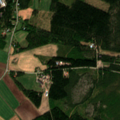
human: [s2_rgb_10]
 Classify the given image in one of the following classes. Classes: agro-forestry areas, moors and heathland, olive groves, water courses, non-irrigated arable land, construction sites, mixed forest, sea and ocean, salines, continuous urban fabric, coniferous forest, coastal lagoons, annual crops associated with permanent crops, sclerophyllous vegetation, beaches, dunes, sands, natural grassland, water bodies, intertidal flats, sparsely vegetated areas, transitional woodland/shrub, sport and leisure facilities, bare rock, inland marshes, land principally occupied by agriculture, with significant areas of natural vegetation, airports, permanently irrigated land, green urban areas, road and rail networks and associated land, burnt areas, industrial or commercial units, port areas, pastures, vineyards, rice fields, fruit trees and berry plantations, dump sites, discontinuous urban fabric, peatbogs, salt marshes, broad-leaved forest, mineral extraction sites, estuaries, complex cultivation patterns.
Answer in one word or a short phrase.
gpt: non-irrigated arable land, land principally occupied by agriculture, with significant areas of natural vegetation, coniferous forest, mixed forest